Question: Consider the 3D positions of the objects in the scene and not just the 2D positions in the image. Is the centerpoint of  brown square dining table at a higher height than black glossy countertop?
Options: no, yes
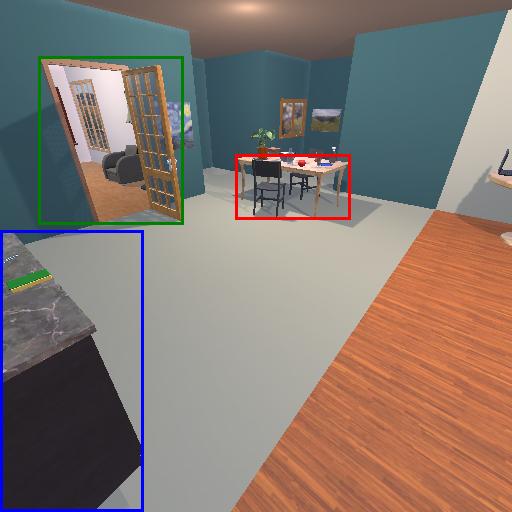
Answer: no